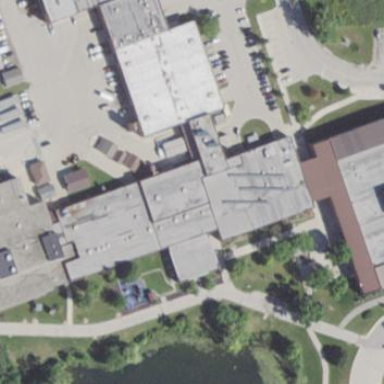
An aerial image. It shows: College building.